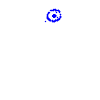
Particle: kaon